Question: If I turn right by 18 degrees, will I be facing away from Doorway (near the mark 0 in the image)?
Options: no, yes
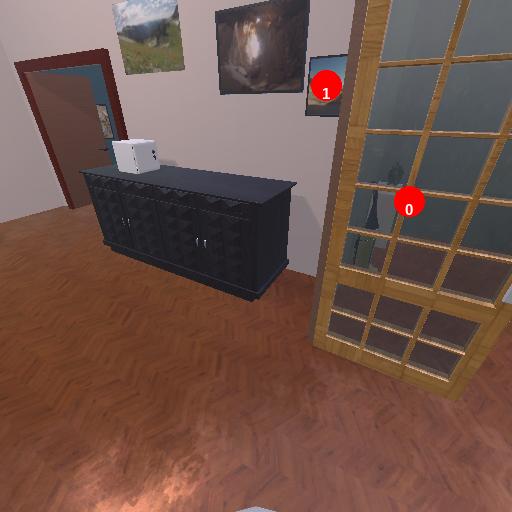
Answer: no